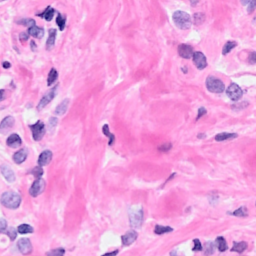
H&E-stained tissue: Breast